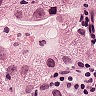
Metastatic tissue present: no